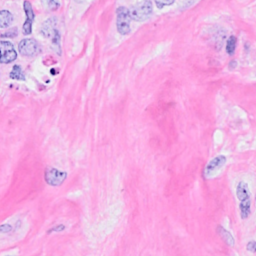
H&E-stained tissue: Breast